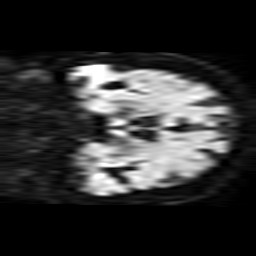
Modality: TRACE
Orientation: coronal
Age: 80
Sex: female
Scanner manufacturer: philips
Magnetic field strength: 1.5 T
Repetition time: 4.81 s
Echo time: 0.07764 s